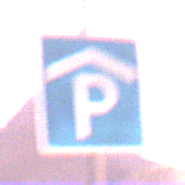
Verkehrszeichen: Parkhaus
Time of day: SunriseSunset
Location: Outdoor (Urban)
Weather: PartlyCloudy
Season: NotSpecified
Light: Natural